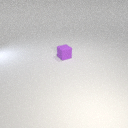
small purple rubber cube